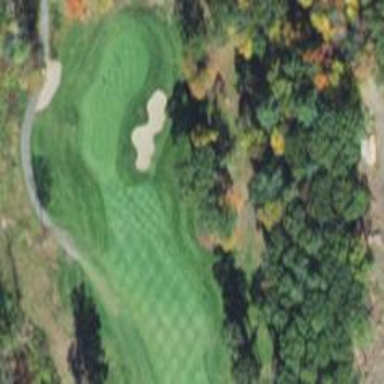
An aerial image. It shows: View of golf hole.